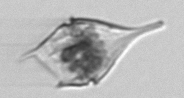
Label: Tripos_lineatus